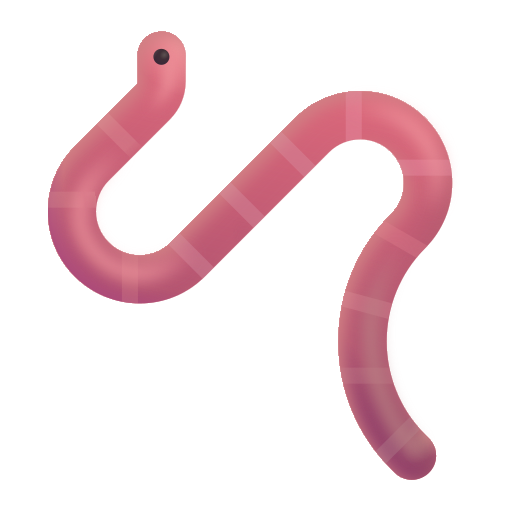
worm color